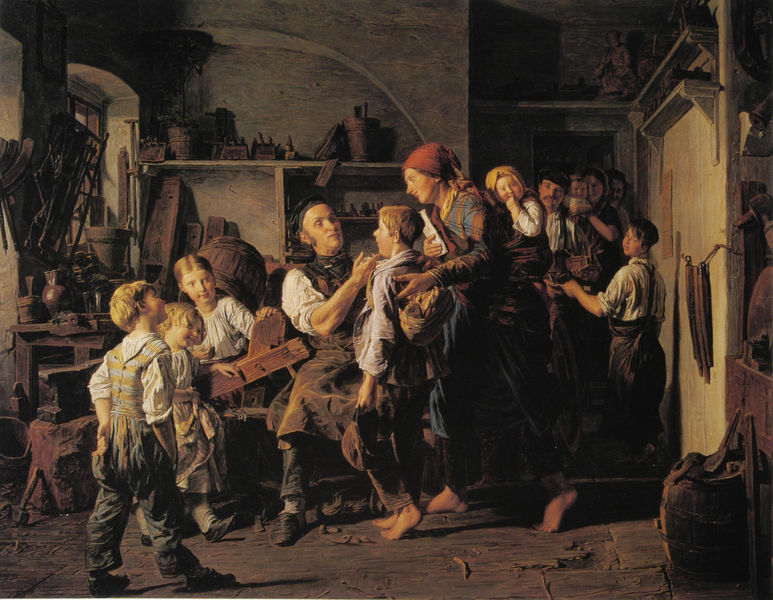
Titel: Die Aufnahme des Binderlehrlings
Künstler: Ferdinand Georg Waldmüller
Institution: (Privatbesitz)
Schlagwörter: blau, dunkel, gemälde, gruppe, mann, nackt, schatten, weiß, frauen, gelb, grün, menschen, mädchen, sitzen, braun, bunt, fenster, frau, grau, hell, holz, hut, kleid, licht, mund, männer, orange, raum, schwarz, stuhl, szene, tür, zimmer, haus, rot, tuch, gesellschaft, haube, karriert, leute, malerei, menge, blond, hemd, hose, mütze, regal, wand, arm, barock, mensch, holland, innenraum, niederlande, öl, boden, haare, interieur, realismus, eltern, familie, innen, kind, mutter, paar, personen, vater, renaissance, scheitel, arbeit, bauern, genre, kinder, müller, krug, skulptur, schürze, farbig, füße, magd, bücher, bogen, genrebild, genremalerei, schuhe, unterricht, zuschauer, zöpfe, buben, jungen, blusen, bündel, farbe, baby, bank, schemel, arbeiter, figuren, romantik, leiter, holzboden, kopftuch, muskeln, atelier, stube, kammer, junge, bauer, spiel, barfuss, keller, nische, spitzweg, knabe, links, abschied, bub, idyllisch, streit, strafe, schlange, treffen, fass, genreszene, arzt, untersuchung, anschauen, biedermeier, besuch, küche, ehepaar, handwerk, handwerker, schreiner, säge, tischler, werkstatt, werkzeug, hammer, zimmermann, leder, dreck, regale, fässer, manufaktur, hosenträger, lernen, ansehen, steinboden, waldmüller, armut, bock, sohn, rote mütze, neugierig, sattler, schnitzen, wirtshaus, doktor, tonne, fraune, mann frau, alche, artz, dreckig, familieholland, fleischbeschau, garu, gengre, idealisiert, küfer, künstlr, lehre, lehrstube, milieu, patienten, schreinerwerkstatt, schuhmacher, schuster, schüle, unterschicht, viele menschen, weinfässer, werkstadt, werkstadtt, zahnarzt, bauernszene, schmiede, werkzeuge, fassmacher, schattten, farig, kinderschar, vergnügt, wweiß, lehrling, arebit, wekzeug, ambos, rotes kopftuch, lausbub, abschie